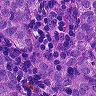
Metastatic tissue present: yes